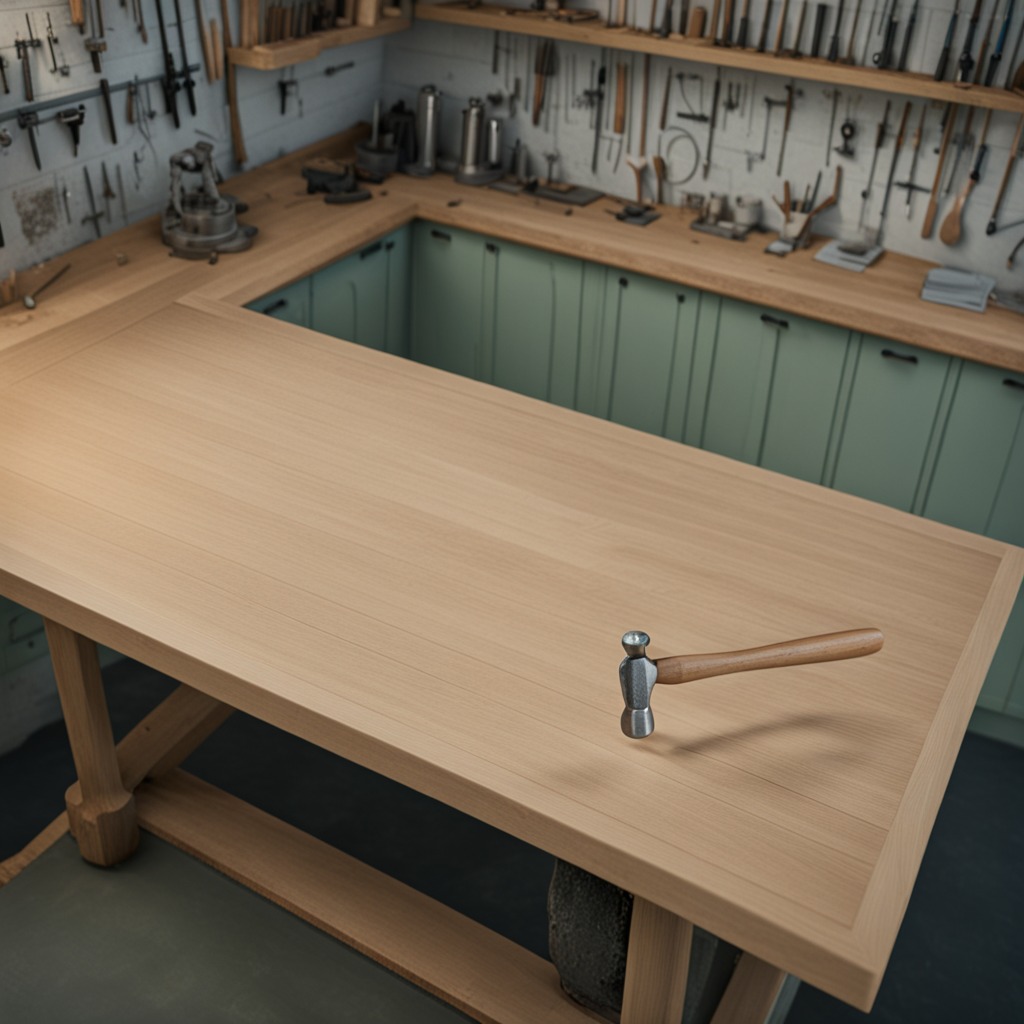
A hammer is lying on a workbench inside a coastal fishing gear workshop.